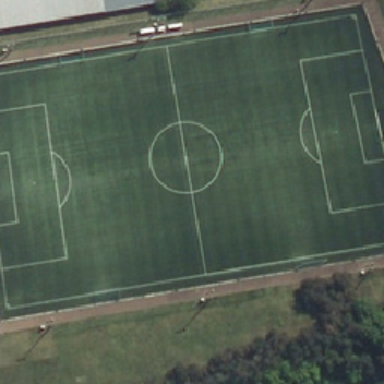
The sidewalk is next to the tree .